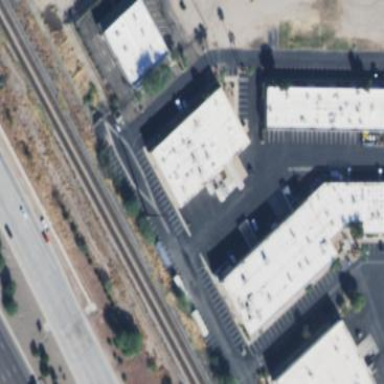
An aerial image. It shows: Commercial building.